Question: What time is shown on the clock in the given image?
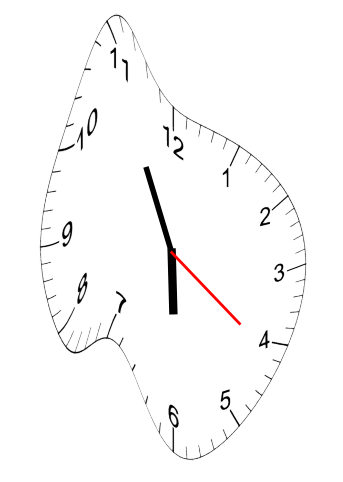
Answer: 05:55:21